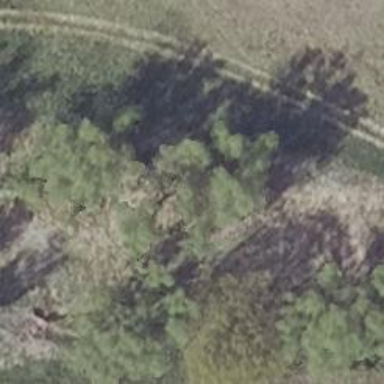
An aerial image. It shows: Deciduous broadleaved tree.